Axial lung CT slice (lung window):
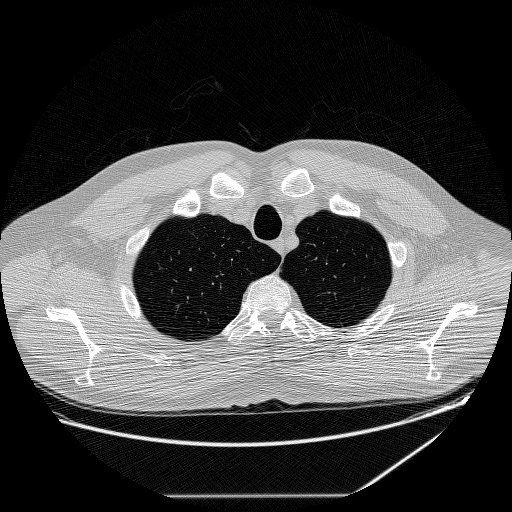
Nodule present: no